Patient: sex F, age 48
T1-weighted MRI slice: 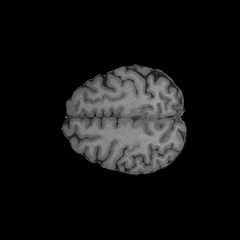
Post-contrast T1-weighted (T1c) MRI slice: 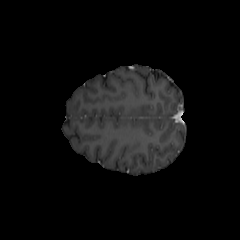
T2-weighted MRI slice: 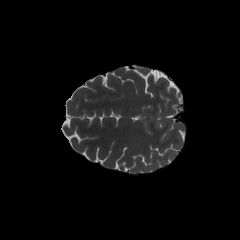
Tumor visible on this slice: no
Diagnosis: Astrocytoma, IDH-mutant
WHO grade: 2